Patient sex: M
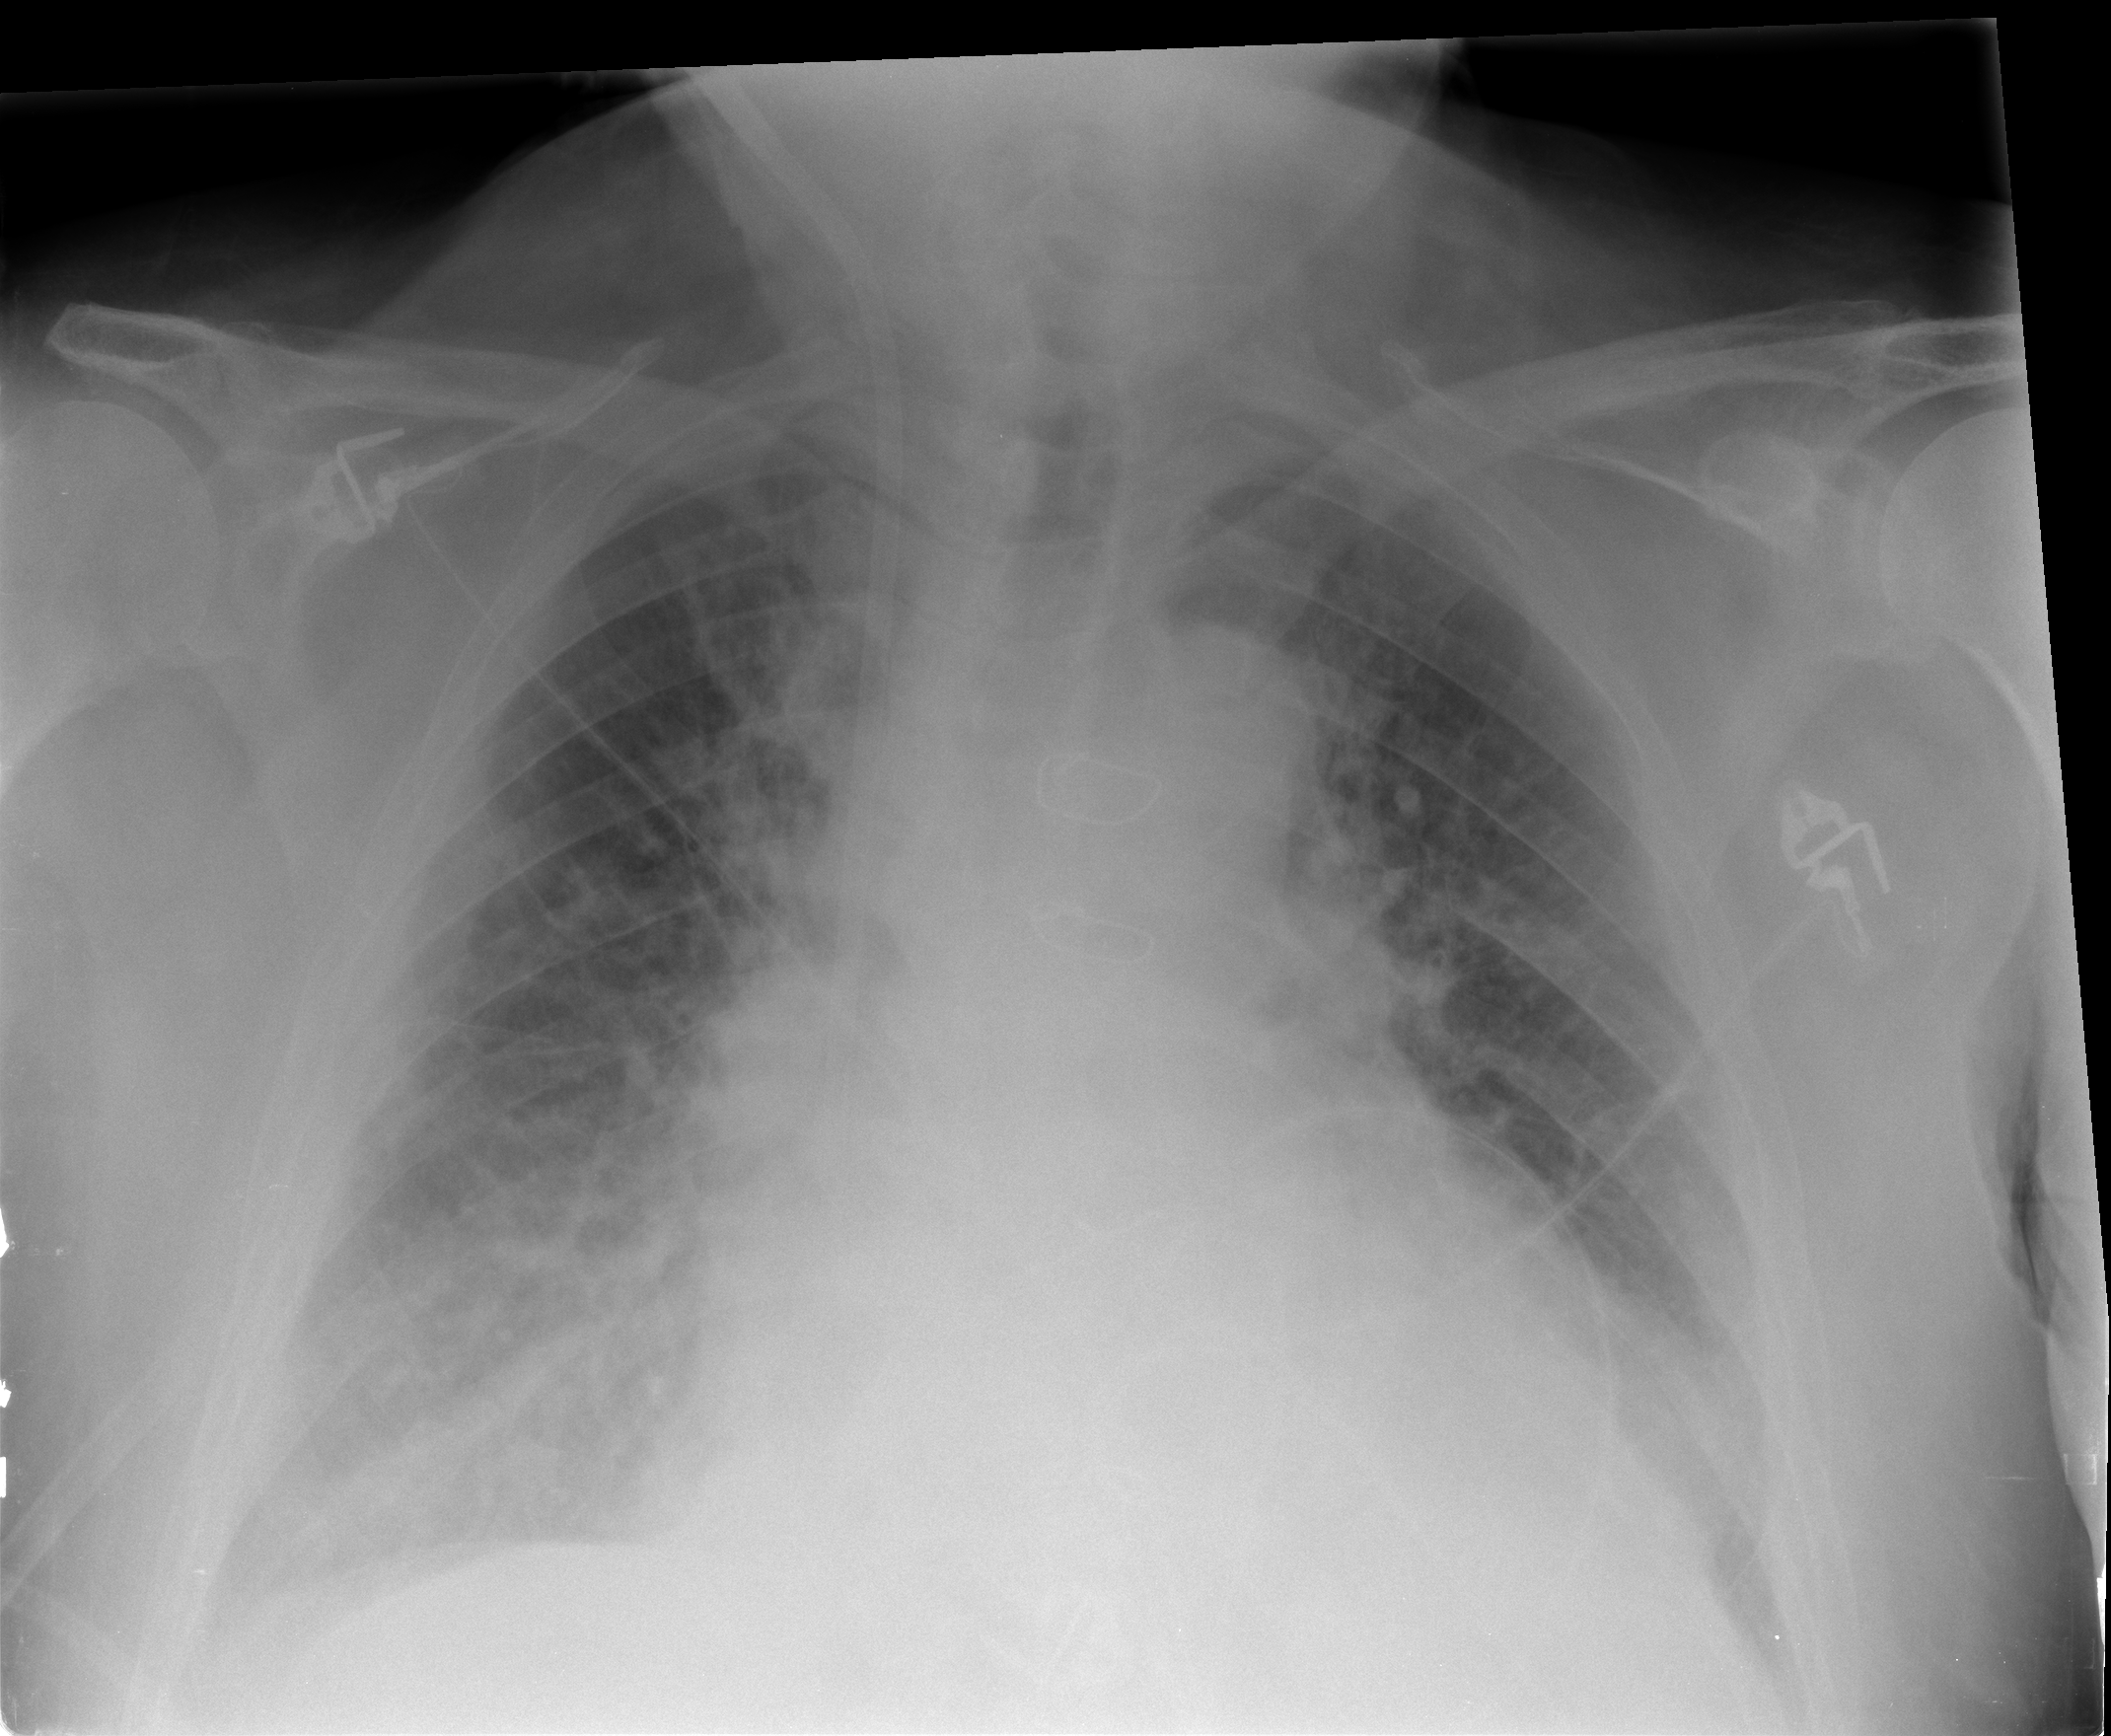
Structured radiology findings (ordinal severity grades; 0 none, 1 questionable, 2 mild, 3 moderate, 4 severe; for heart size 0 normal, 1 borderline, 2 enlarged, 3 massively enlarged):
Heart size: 2
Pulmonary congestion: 2
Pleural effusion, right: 2
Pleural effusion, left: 2
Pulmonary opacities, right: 2
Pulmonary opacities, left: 2
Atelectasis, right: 2
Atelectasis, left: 2